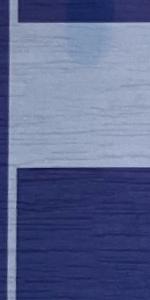
Label: Empty